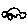
Label: car